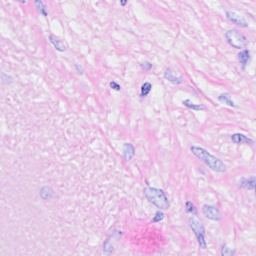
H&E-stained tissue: Breast